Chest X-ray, PA view. Patient: 40 years old, sex M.
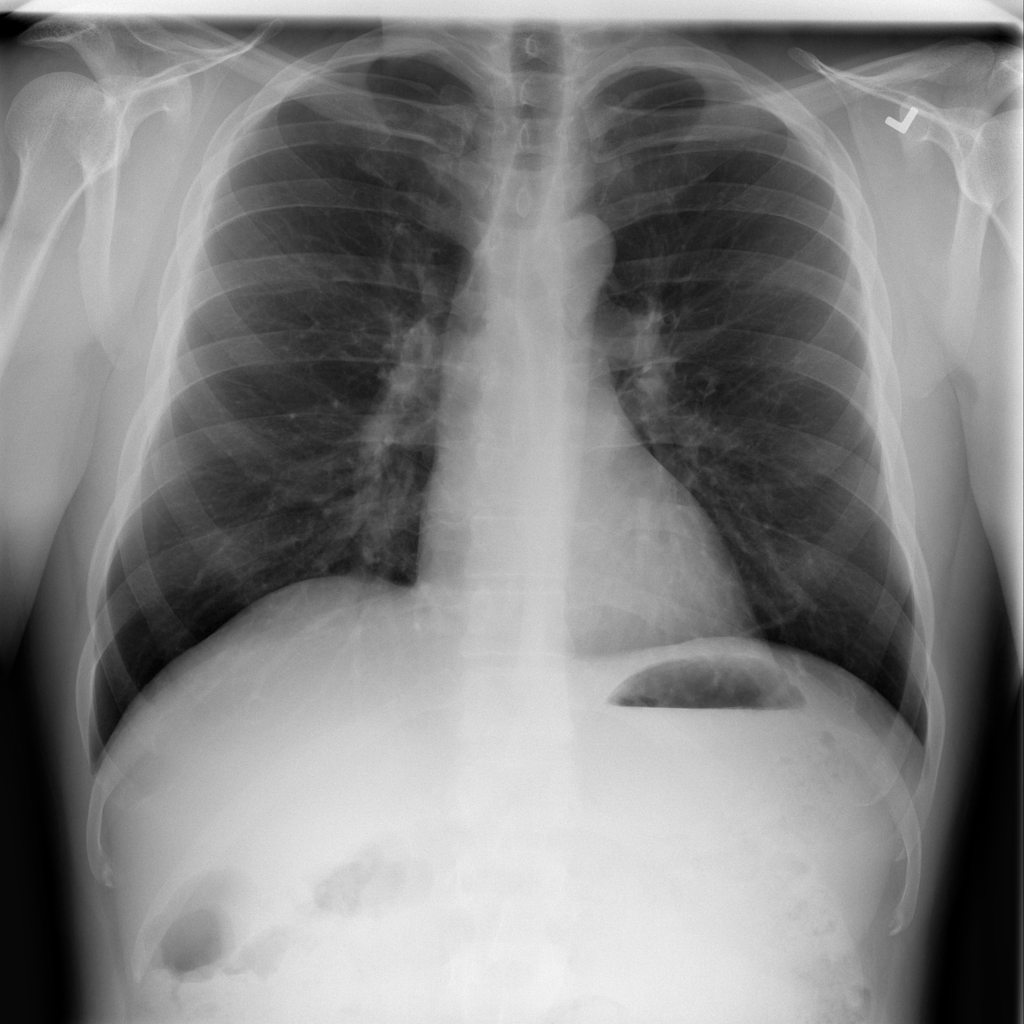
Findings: Infiltration